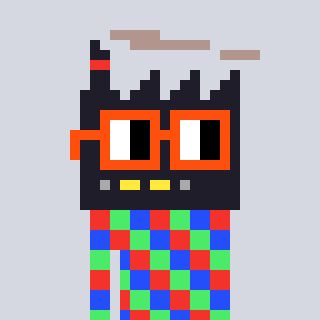
a pixel art character with square orange glasses, a factory-shaped head and a teal-colored body on a cool background